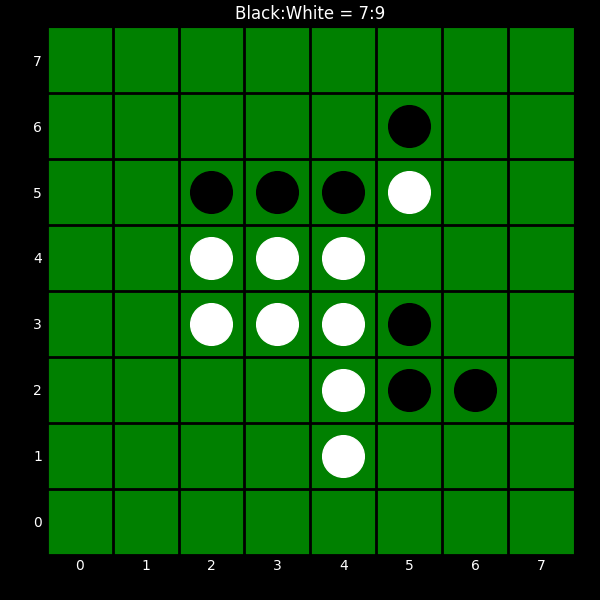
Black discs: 7
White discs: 9